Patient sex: M
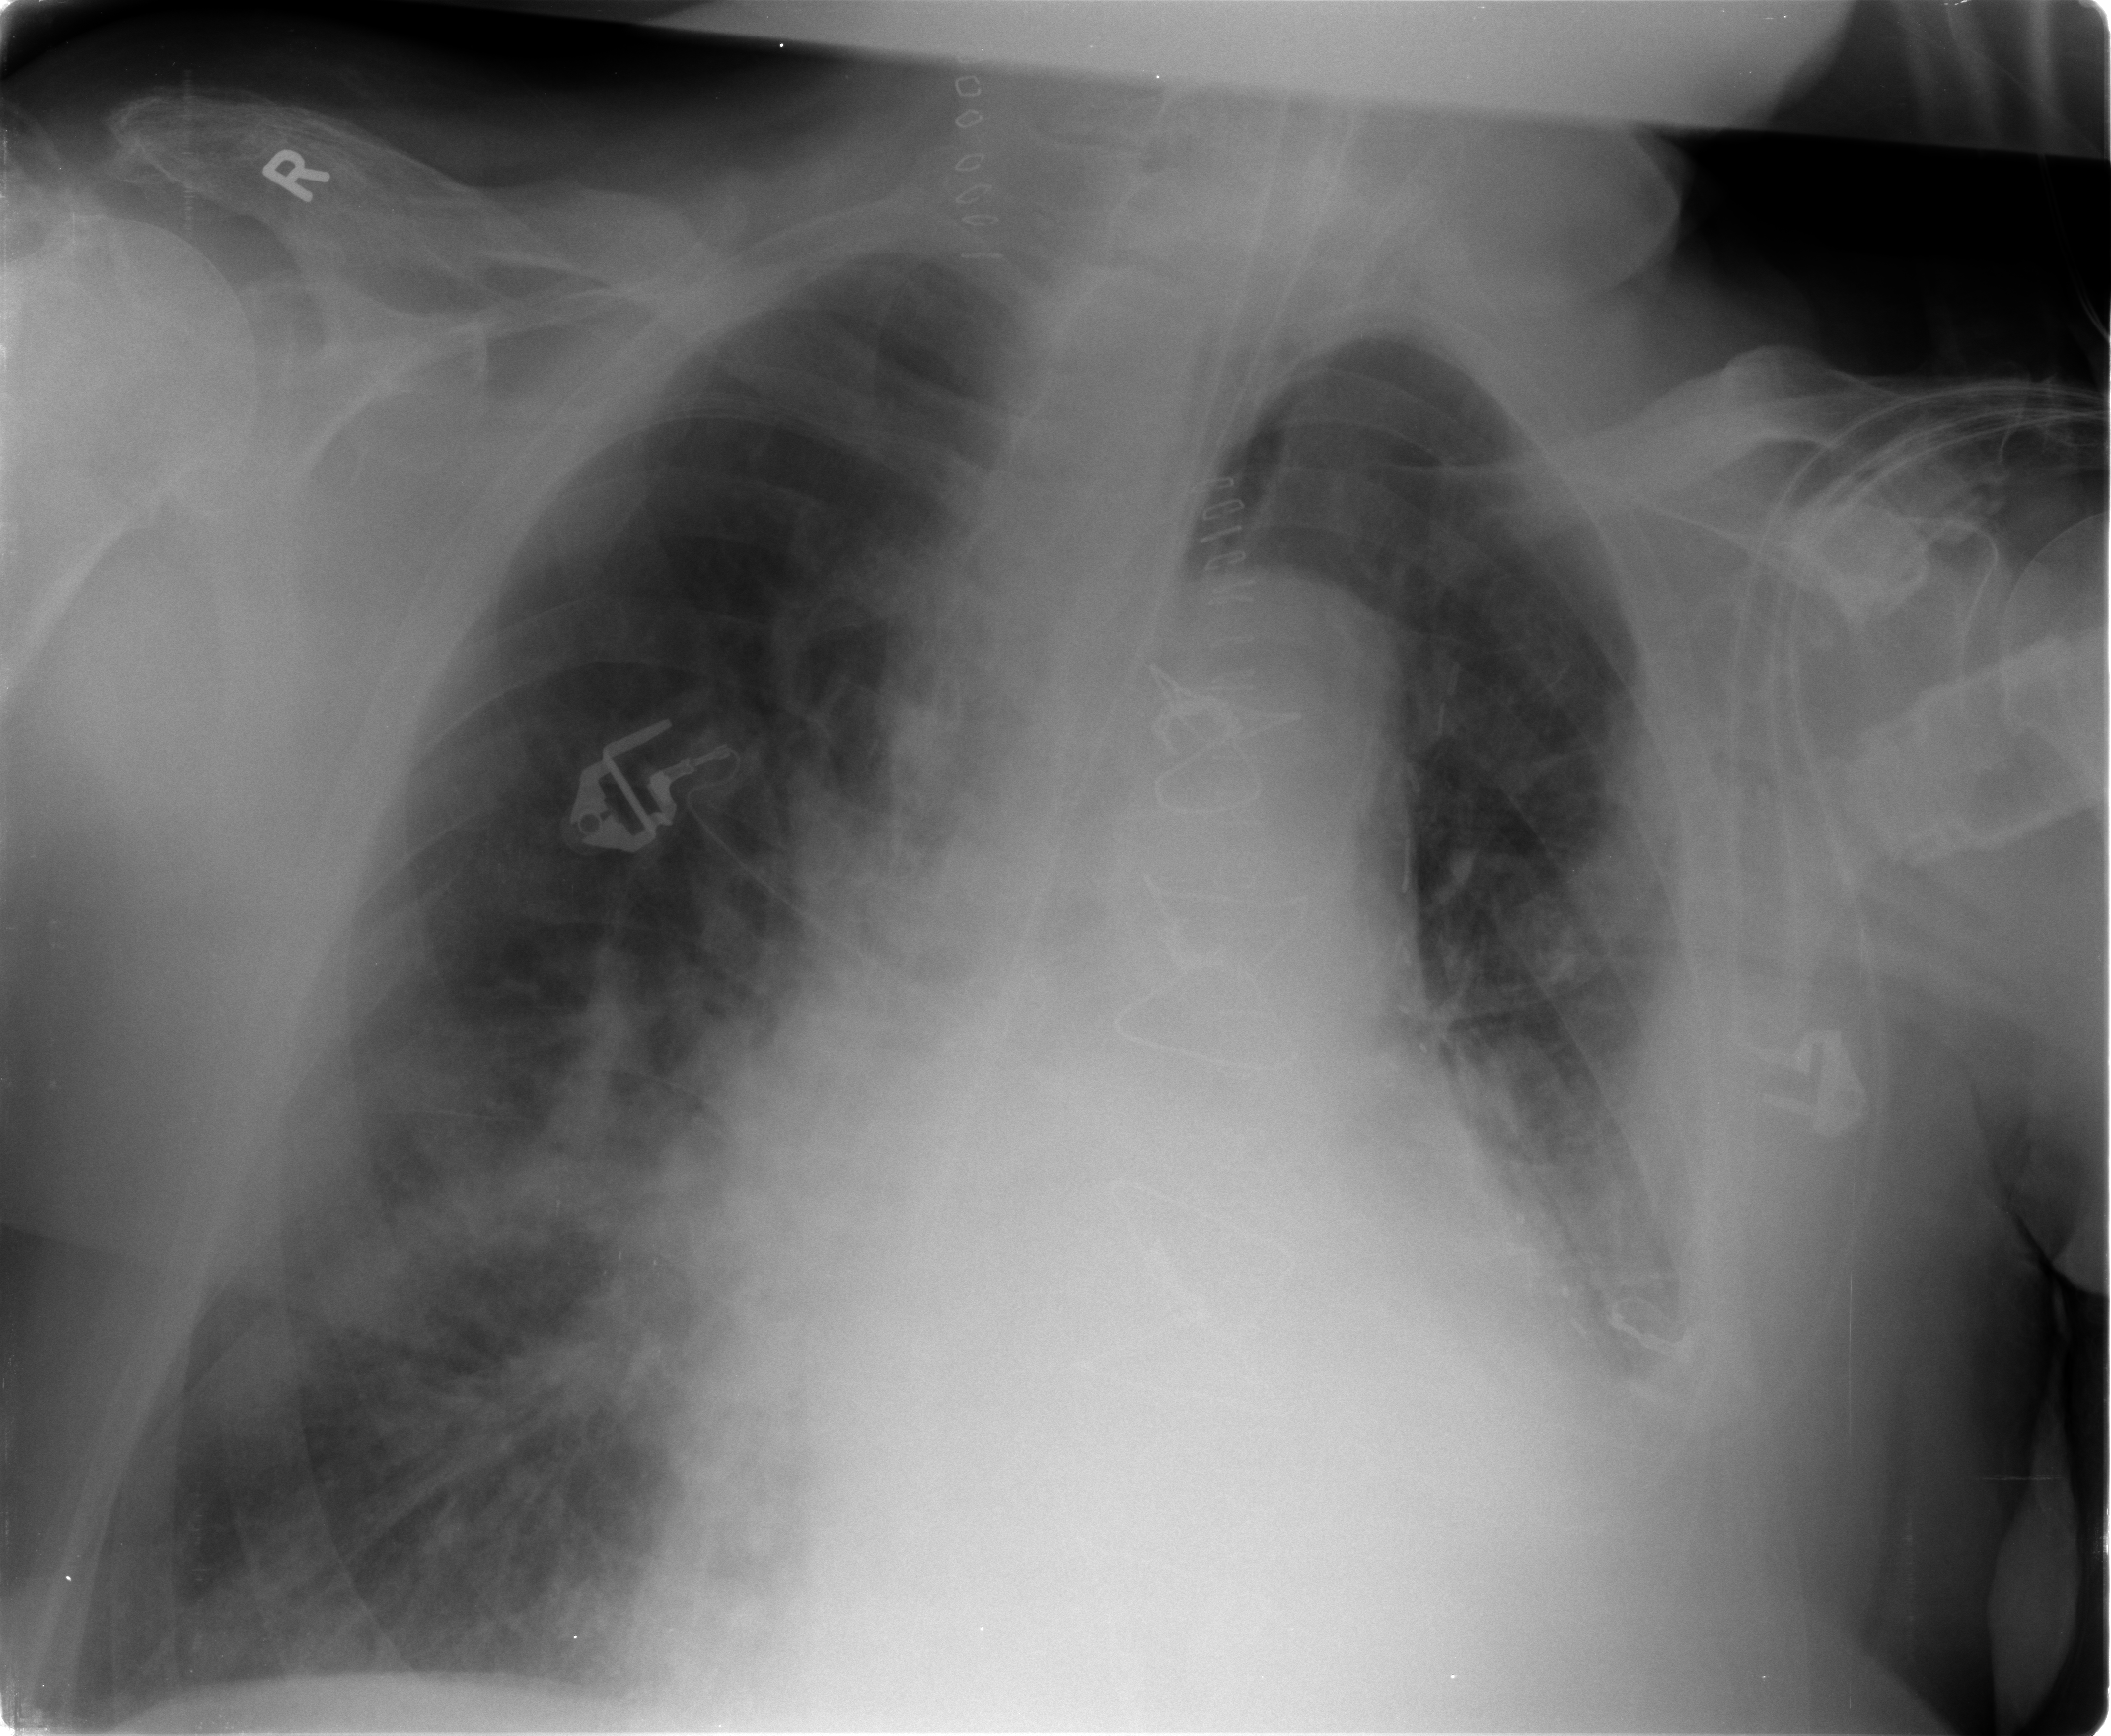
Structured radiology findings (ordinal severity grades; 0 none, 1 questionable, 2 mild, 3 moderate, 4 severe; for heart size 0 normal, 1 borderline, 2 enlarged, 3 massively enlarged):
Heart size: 2
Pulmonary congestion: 2
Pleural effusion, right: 0
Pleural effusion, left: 2
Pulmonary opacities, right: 2
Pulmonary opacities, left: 0
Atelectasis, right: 0
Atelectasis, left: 2